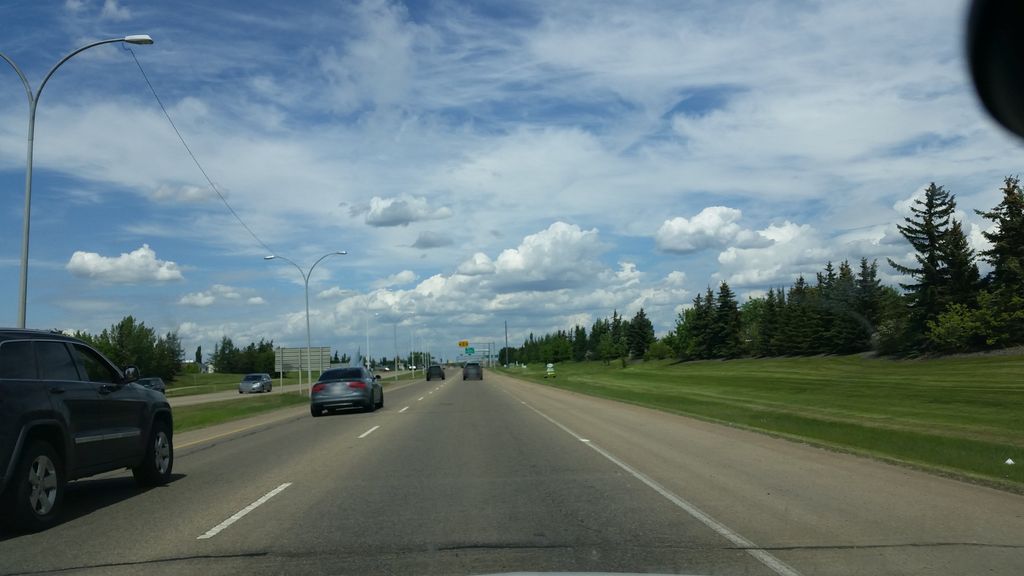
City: edmonton